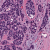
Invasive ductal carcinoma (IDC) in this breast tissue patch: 1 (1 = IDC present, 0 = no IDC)